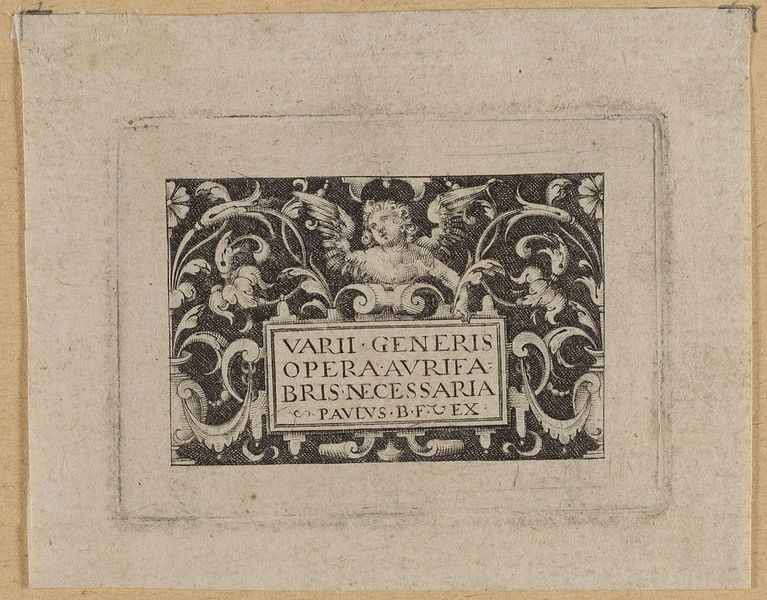
Titel: Füllung, Titelblatt der Folge 'Varii Generis Opera Aurifabris Necessaria, Paulus B. F. & Ex.'
Künstler: Paul Birckenholtz
Standort: Hamburg
Institution: Museum für Kunst und Gewerbe Hamburg
Schlagwörter: engel, papier, grafik, graphik, ornamente, fotografie, photographie, druckgraphik, druckgrafik, stich, kupferstich, groteske, rankenwerk, rankenornament, gerippt, reproduktionen, druckerzeugnisse, schweifwerk, ornamentstich, vorlageblätter, schweifwerkgroteske